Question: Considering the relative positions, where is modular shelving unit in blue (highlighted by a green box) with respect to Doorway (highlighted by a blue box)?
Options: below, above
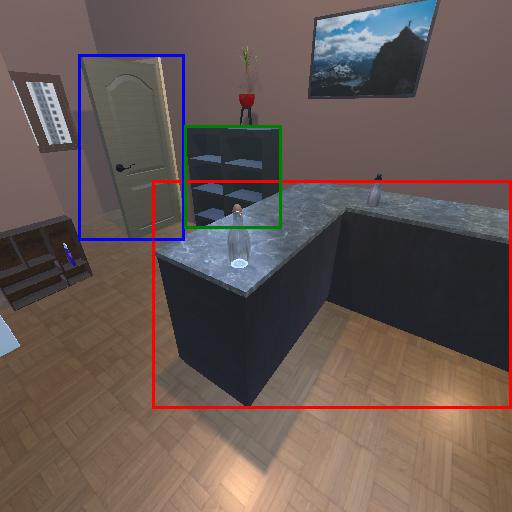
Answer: below